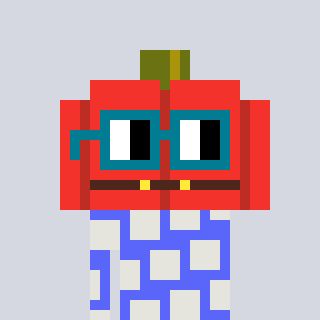
a pixel art character with square dark green glasses, a pumpkin-shaped head and a purple-colored body on a cool background